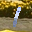
Label: 1